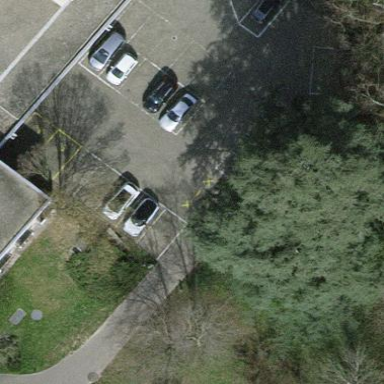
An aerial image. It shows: Park.